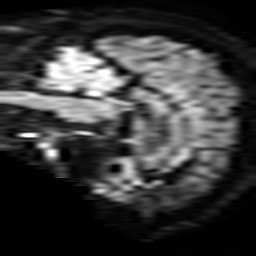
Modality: TRACE
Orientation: sagittal
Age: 56
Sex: male
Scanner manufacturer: philips
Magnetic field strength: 3 T
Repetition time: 4.208 s
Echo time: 0.05978 s